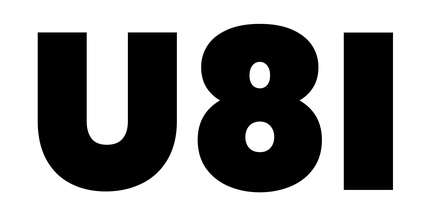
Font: Poppins-Black